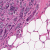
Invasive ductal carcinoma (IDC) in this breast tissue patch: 0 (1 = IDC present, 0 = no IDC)